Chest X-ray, PA view. Patient: 71 years old, sex M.
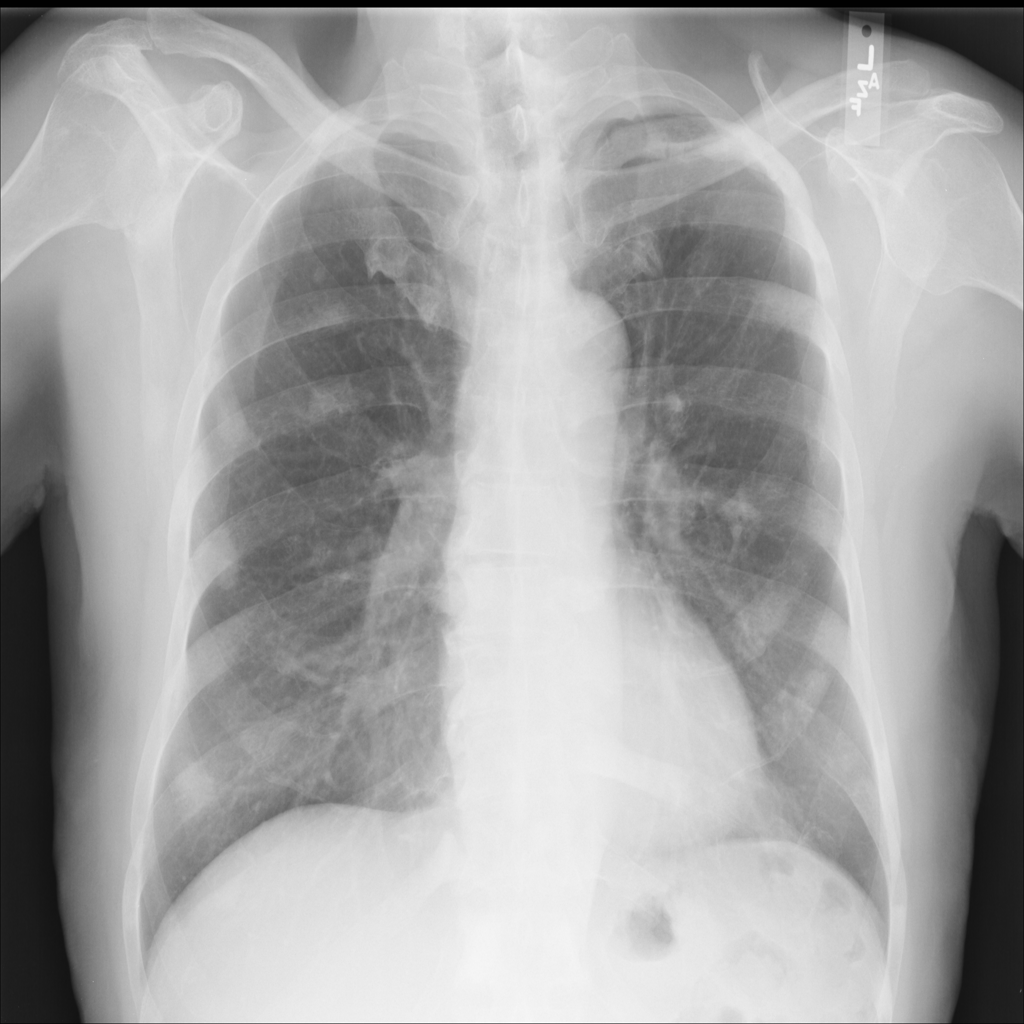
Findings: No Finding